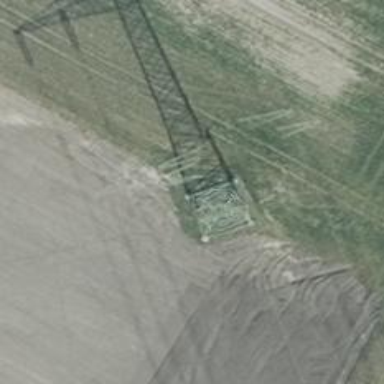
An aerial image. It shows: Power tower.